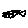
Label: fish